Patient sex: F
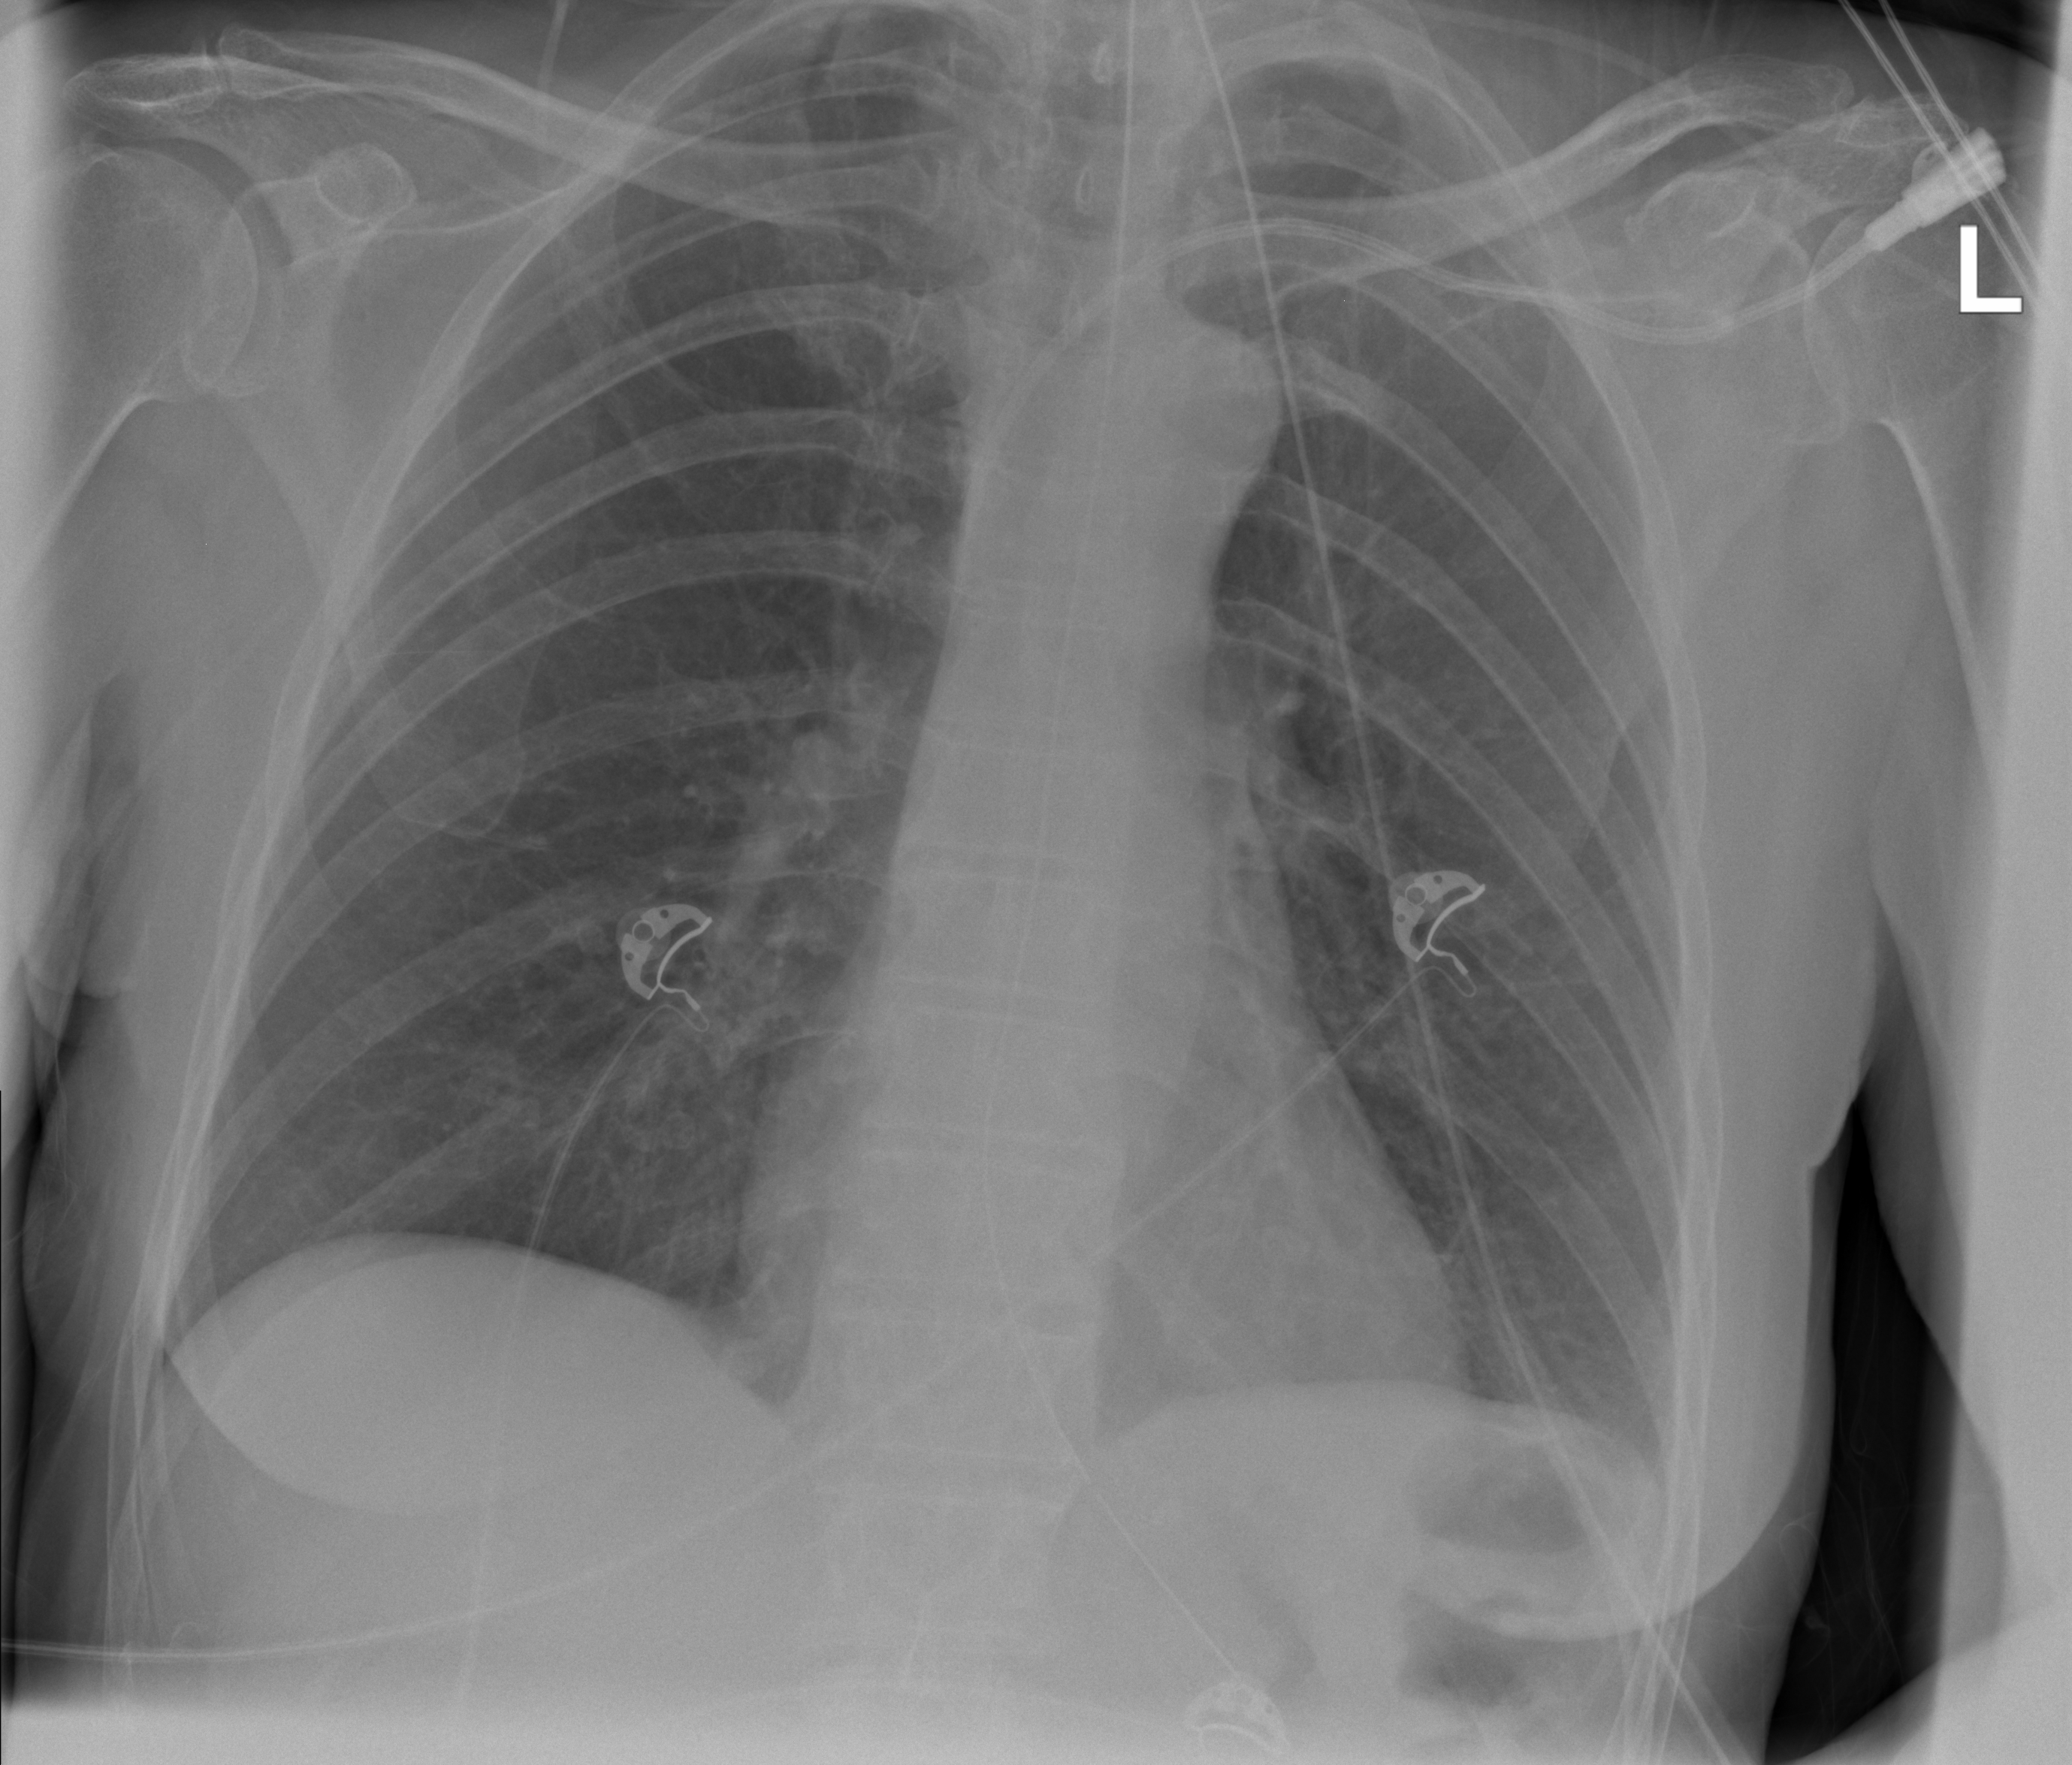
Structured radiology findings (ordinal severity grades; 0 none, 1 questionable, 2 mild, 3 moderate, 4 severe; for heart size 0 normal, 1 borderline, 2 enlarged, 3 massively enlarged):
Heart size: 0
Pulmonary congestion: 0
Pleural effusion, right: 0
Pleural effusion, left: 1
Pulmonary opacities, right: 0
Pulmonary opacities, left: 2
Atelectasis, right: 0
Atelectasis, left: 2